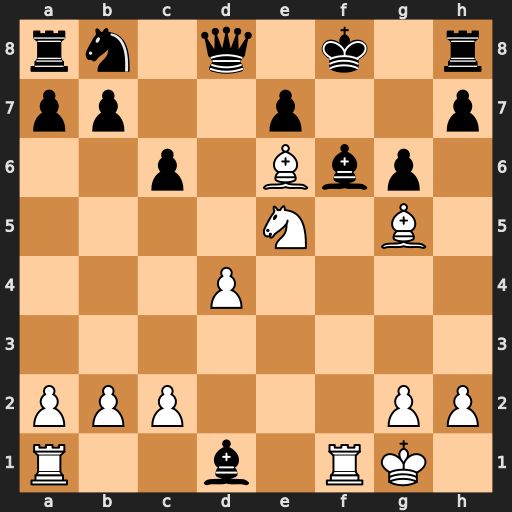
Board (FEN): rn1q1k1r/pp2p2p/2p1Bbp1/4N1B1/3P4/8/PPP3PP/R2b1RK1
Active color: w
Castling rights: -
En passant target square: -
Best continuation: Bh6+ Ke8 Bf7#